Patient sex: M
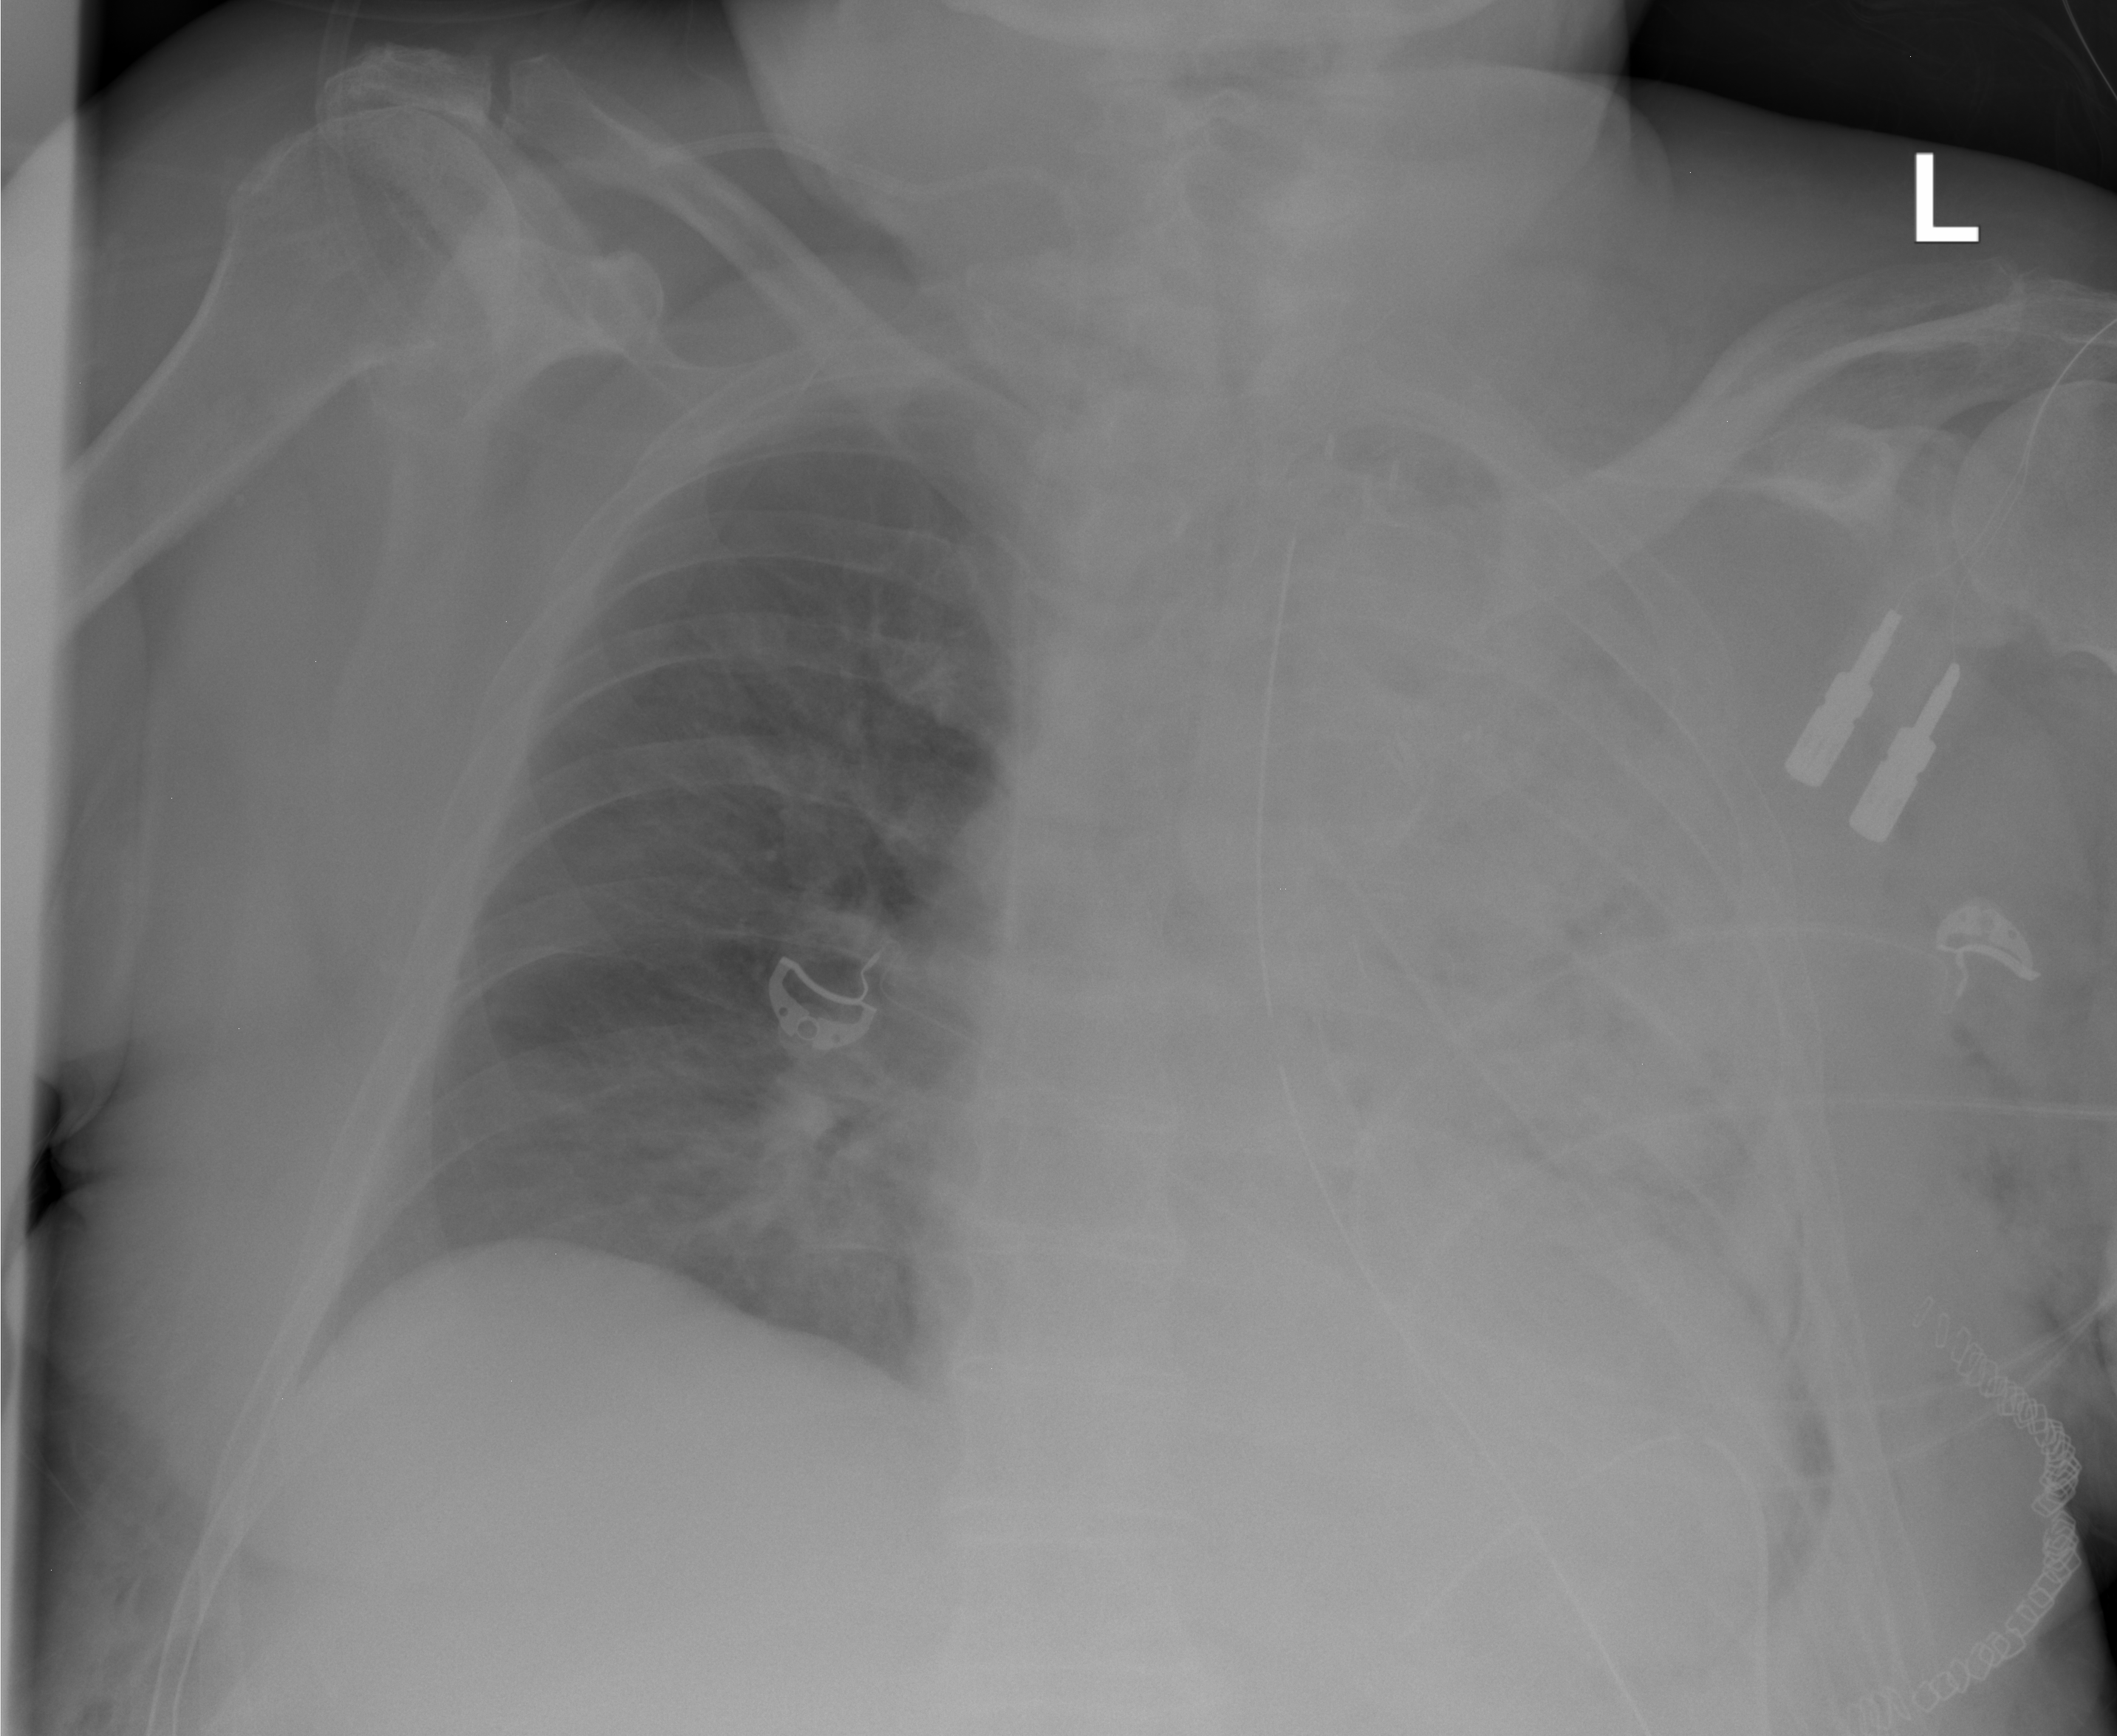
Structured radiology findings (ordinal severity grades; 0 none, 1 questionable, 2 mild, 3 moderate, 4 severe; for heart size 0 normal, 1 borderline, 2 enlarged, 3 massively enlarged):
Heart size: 1
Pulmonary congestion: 2
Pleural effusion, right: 0
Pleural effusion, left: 2
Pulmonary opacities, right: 0
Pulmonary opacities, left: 3
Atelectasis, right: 0
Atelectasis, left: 3